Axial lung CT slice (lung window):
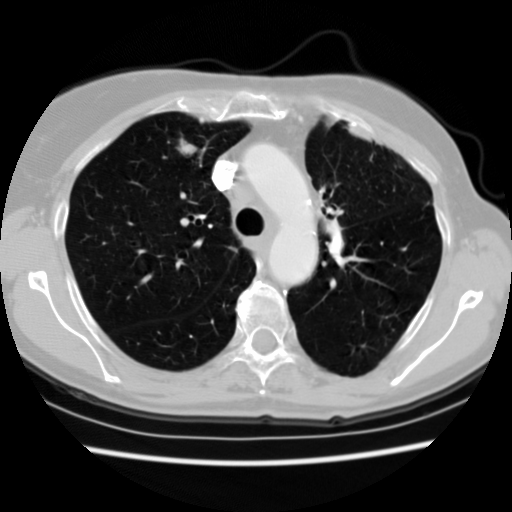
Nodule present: yes
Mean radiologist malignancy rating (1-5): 4.75